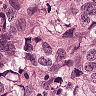
Metastatic tissue present: yes